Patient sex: M
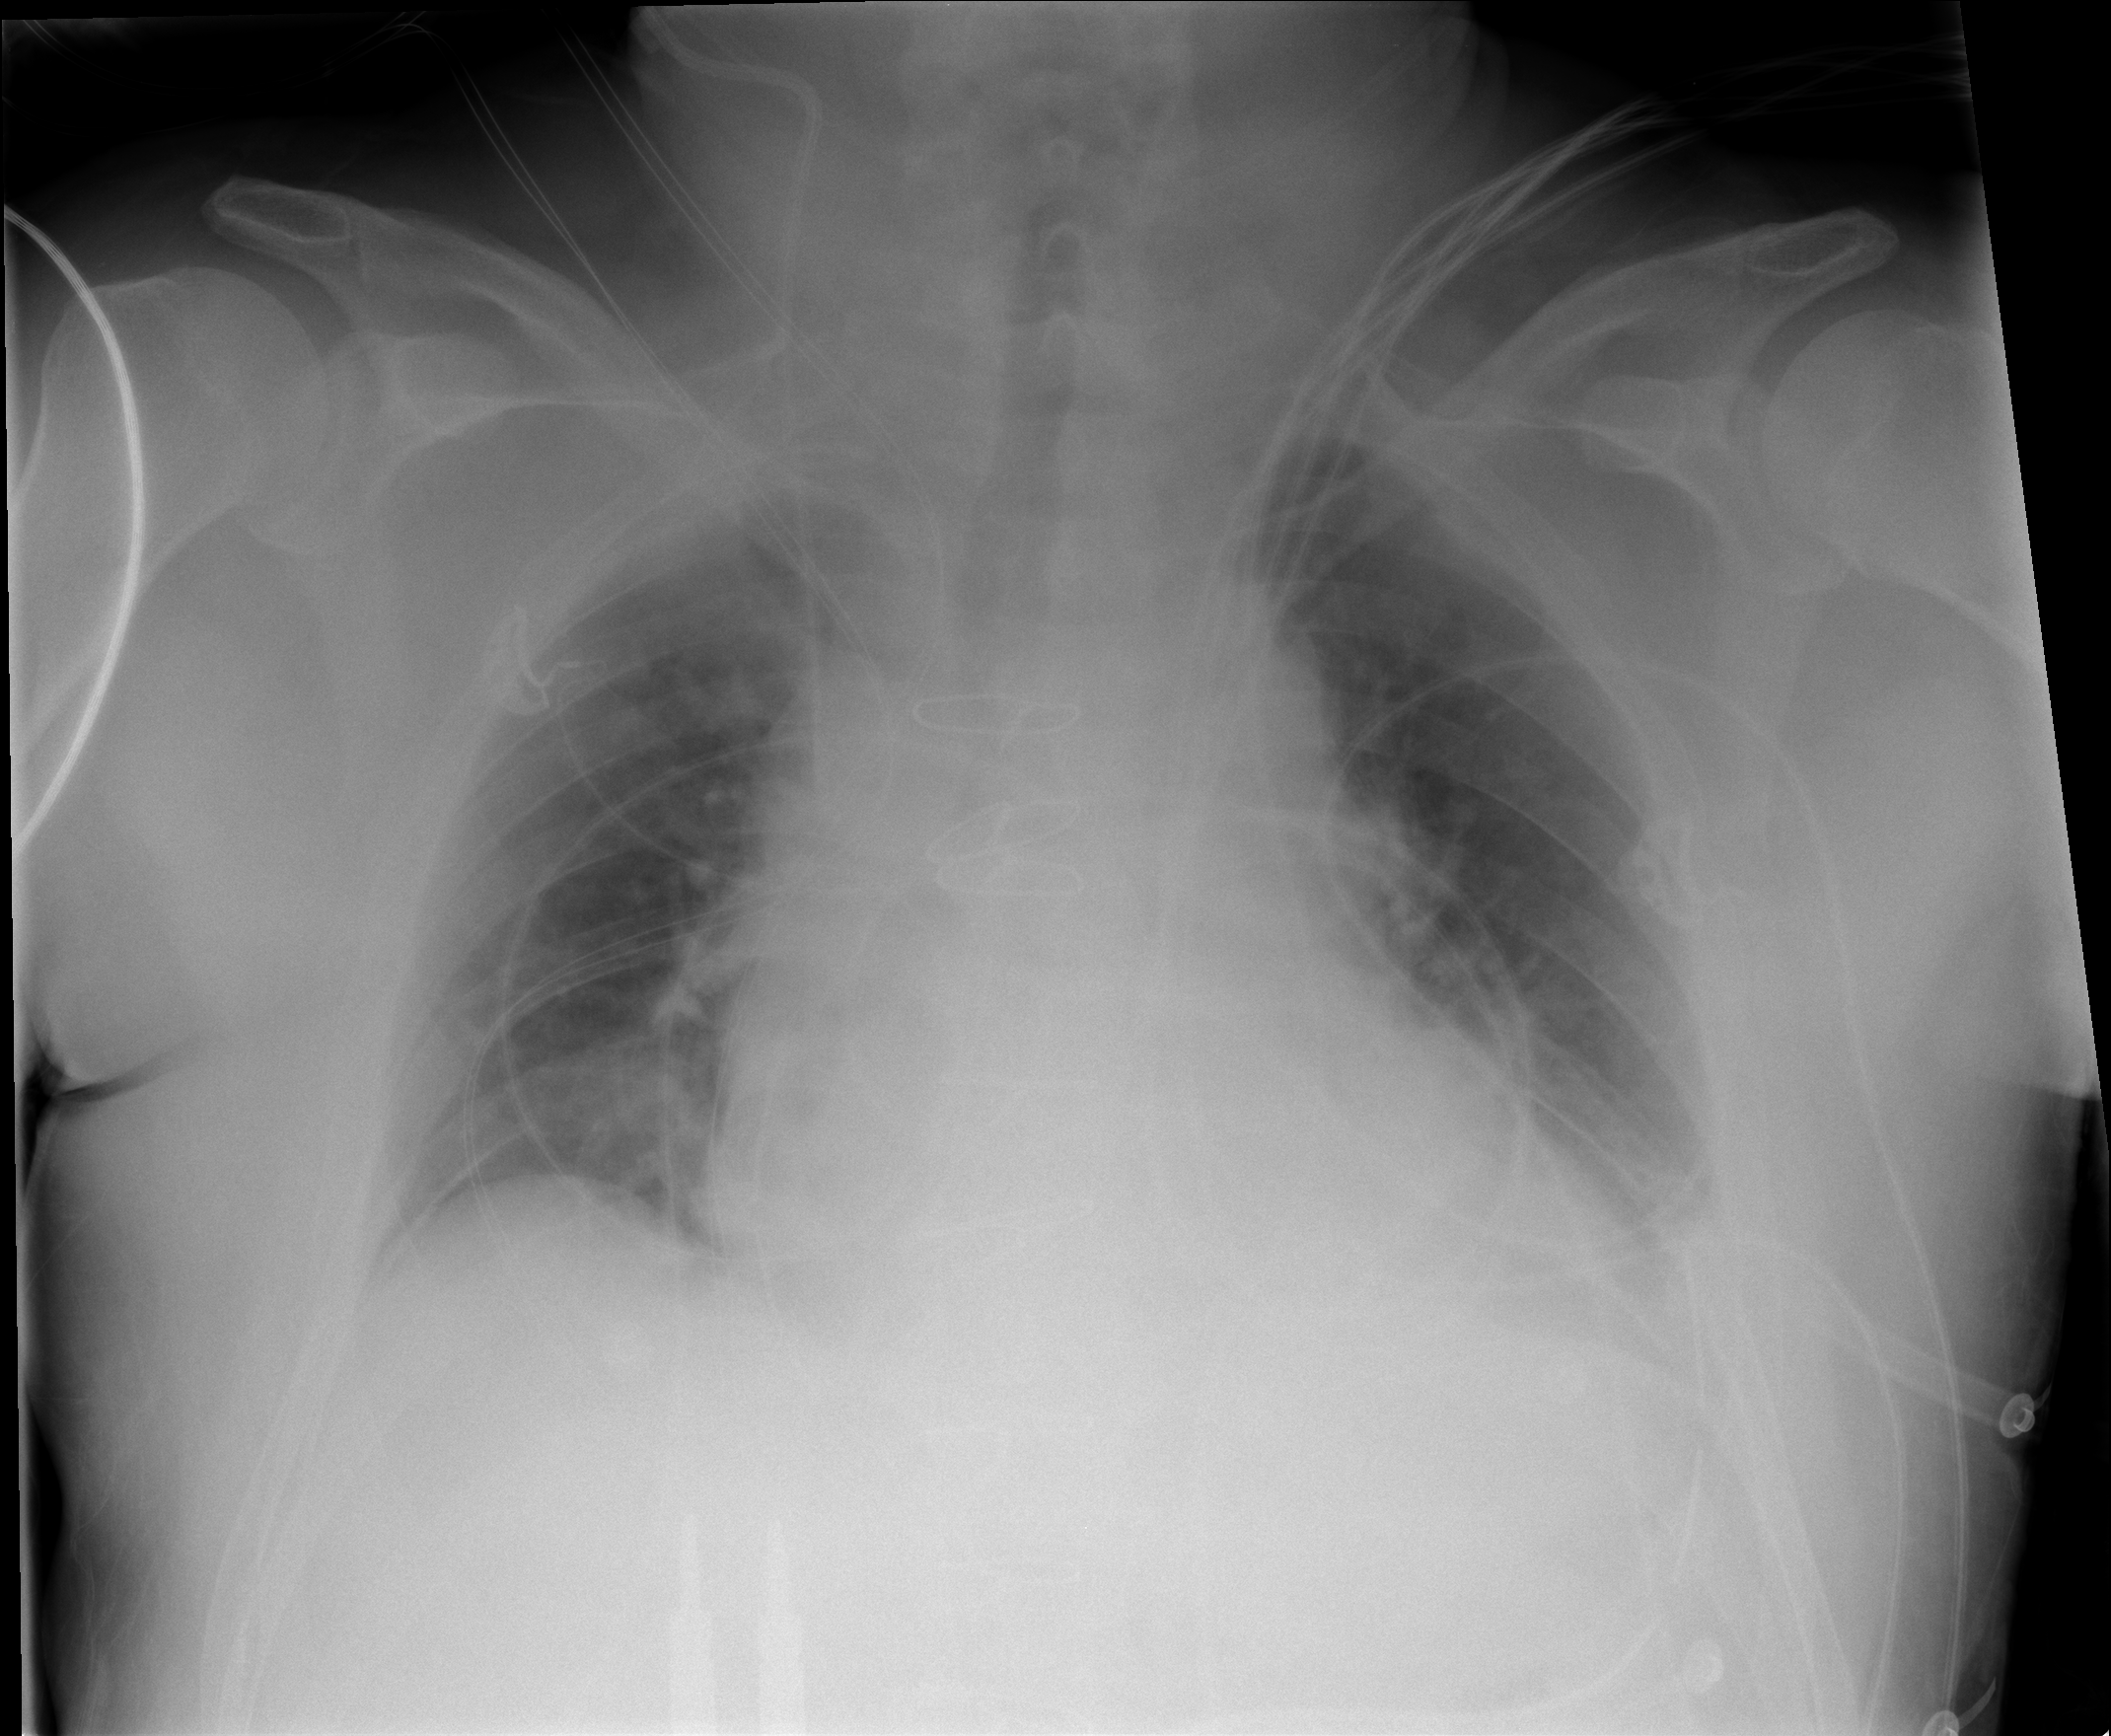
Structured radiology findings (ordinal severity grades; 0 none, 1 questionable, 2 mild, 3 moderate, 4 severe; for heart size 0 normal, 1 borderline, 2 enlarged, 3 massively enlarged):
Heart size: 0
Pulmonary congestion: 0
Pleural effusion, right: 0
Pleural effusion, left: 1
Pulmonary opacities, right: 0
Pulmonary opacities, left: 0
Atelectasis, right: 0
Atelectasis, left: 0